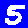
Digit: 5